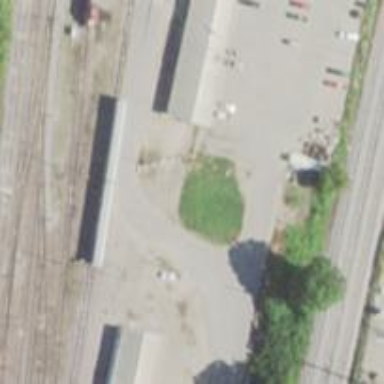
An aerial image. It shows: Railway yard.